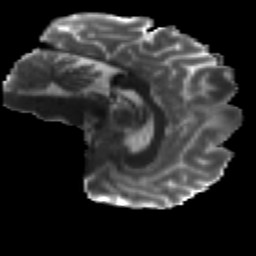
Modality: T2w
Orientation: sagittal
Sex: male
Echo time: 0.114 s